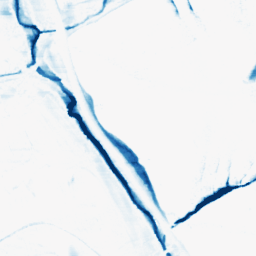
Category: morphological
Decomposition family: morphological_rect
Decomposition parameters: operation: closing
width: 20
height: 5
Upsampling method: linear_exact
Upsampling parameters: scale: 2
Upsampling scale: 2